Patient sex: F
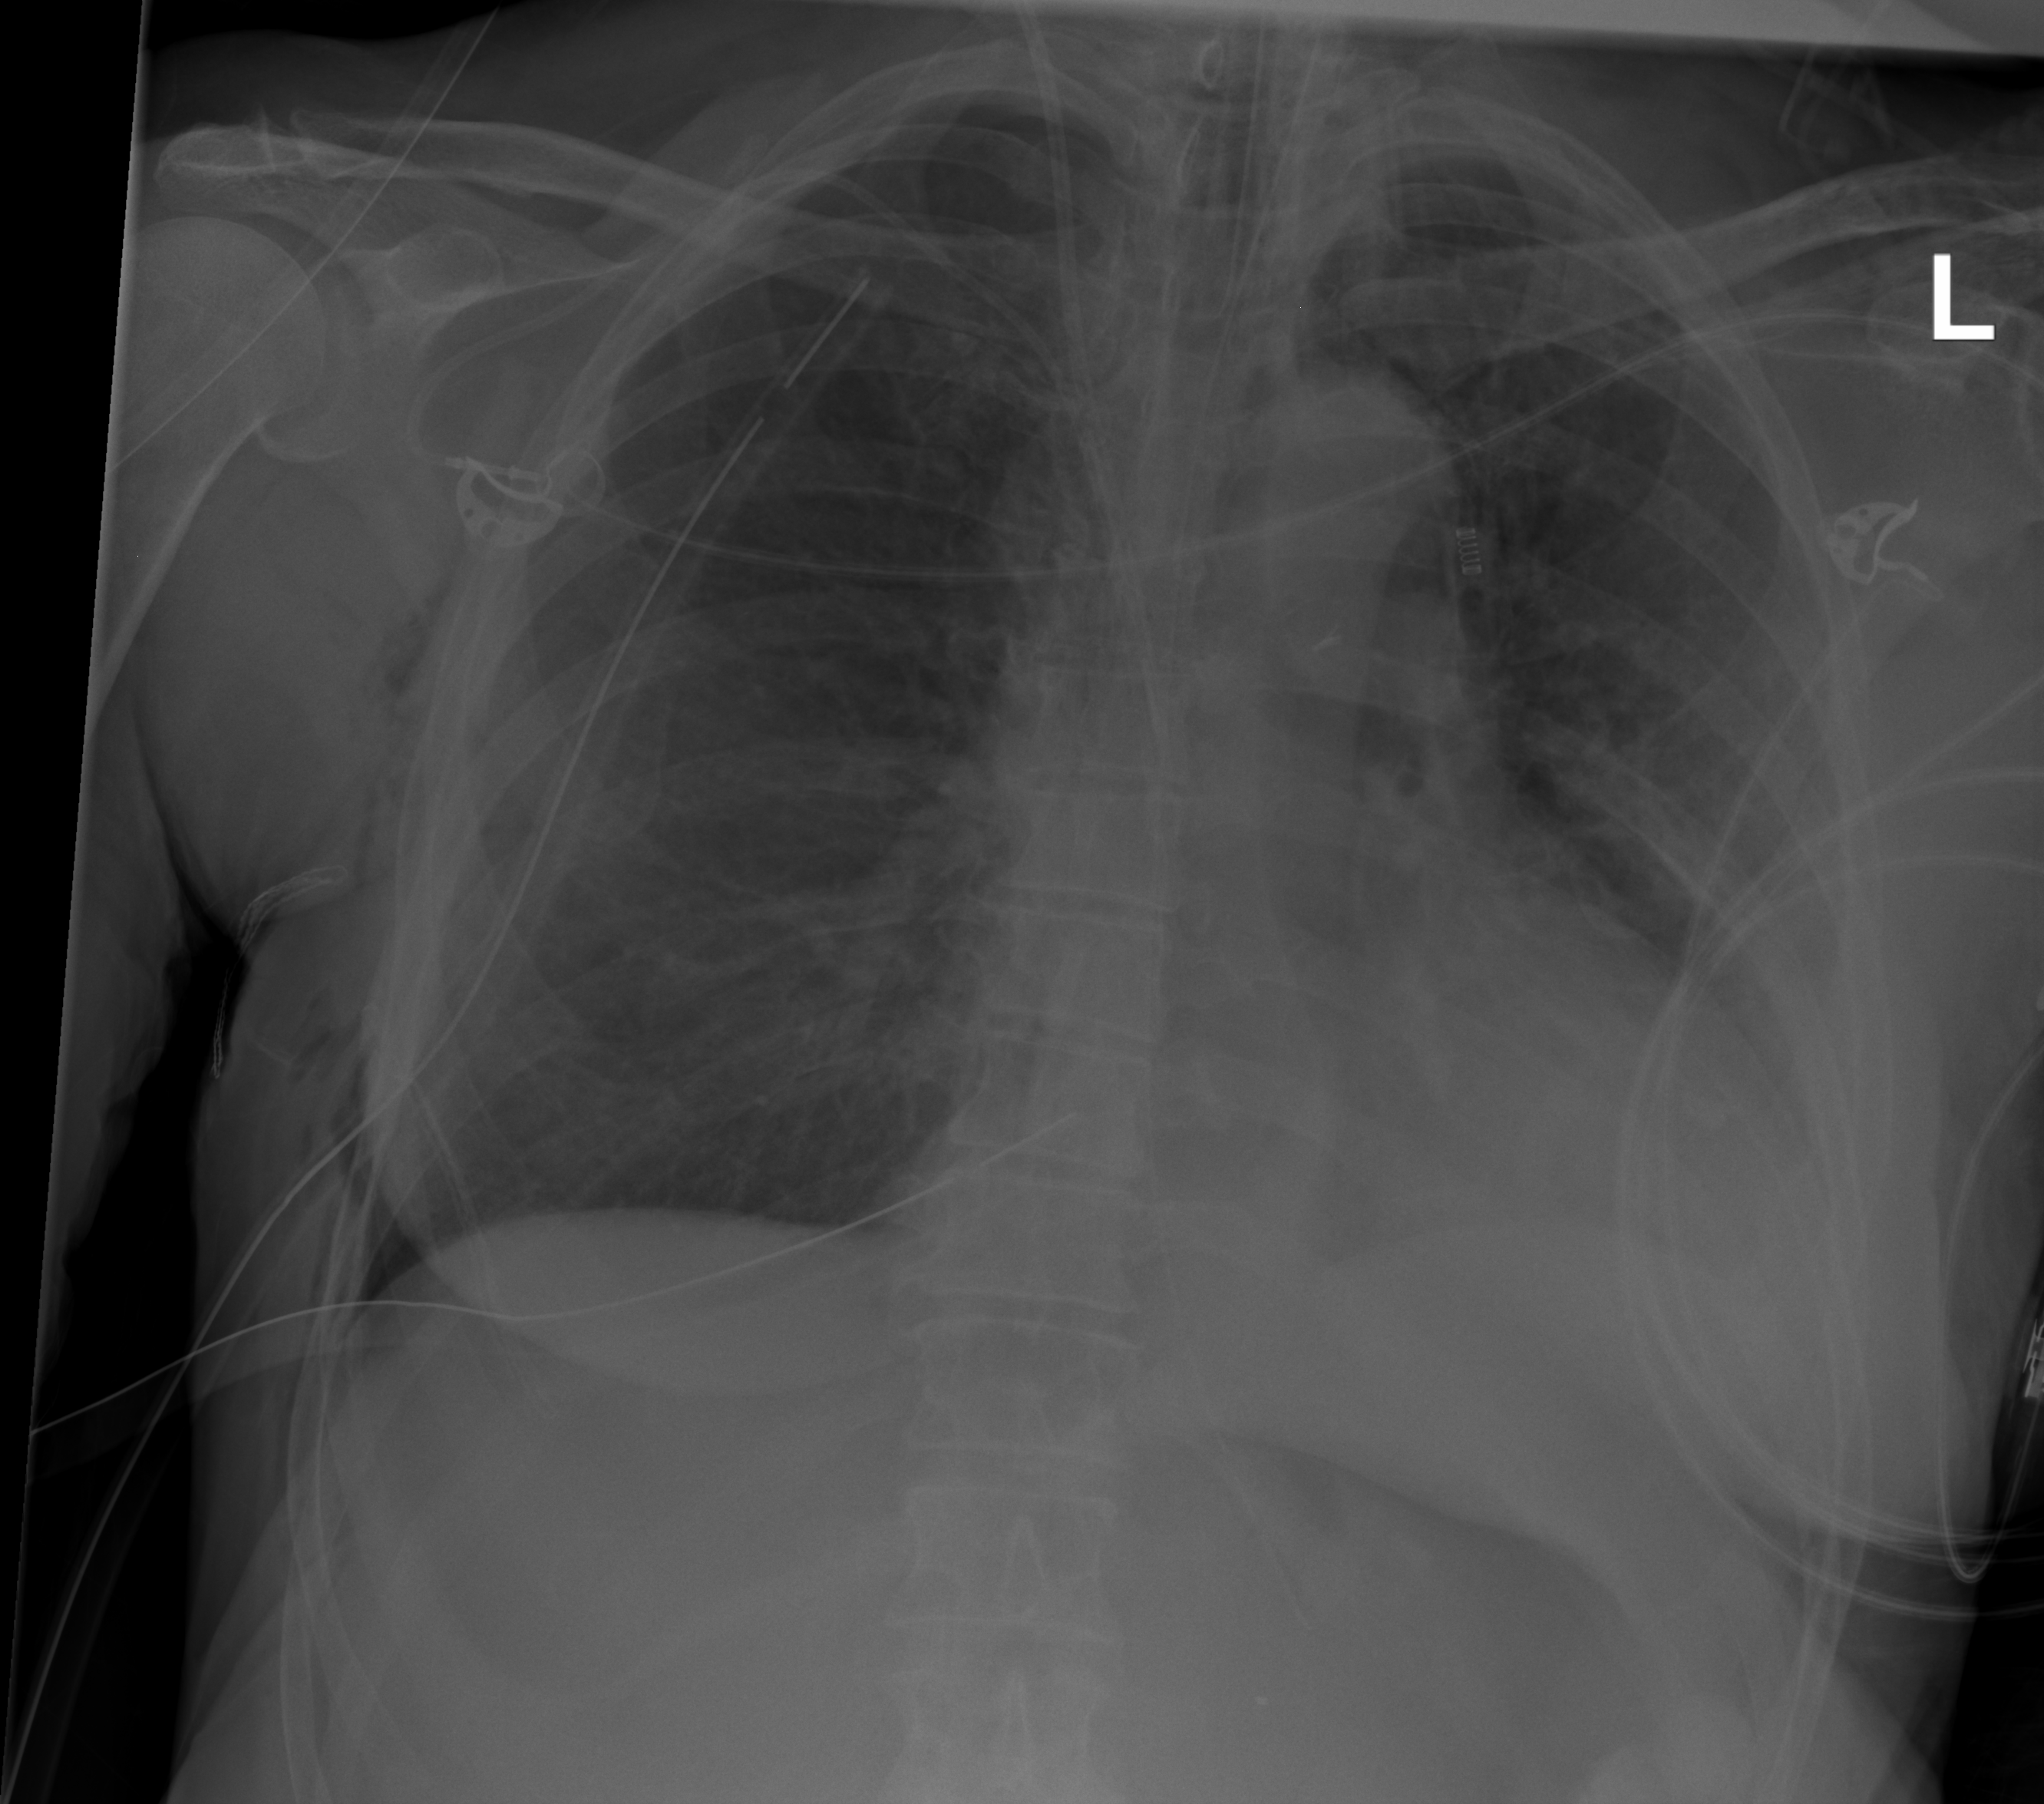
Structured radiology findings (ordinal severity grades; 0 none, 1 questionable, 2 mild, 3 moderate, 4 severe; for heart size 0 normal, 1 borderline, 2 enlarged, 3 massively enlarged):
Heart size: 0
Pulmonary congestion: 0
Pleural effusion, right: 0
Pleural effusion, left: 2
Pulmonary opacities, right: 0
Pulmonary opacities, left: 0
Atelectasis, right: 0
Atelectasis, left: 2